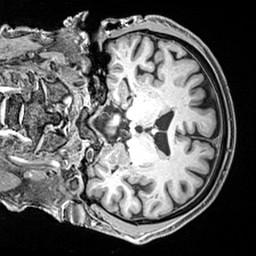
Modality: T1w
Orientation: coronal
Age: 69
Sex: male
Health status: healthy
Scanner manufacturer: siemens
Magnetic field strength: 3 T
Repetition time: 2.4 s
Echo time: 0.00217 s